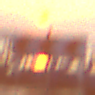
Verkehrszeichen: RichtungstafelnInKurvenGrossRechts
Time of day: SunriseSunset
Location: Outdoor (Urban)
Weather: Clear
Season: NotSpecified
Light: Natural